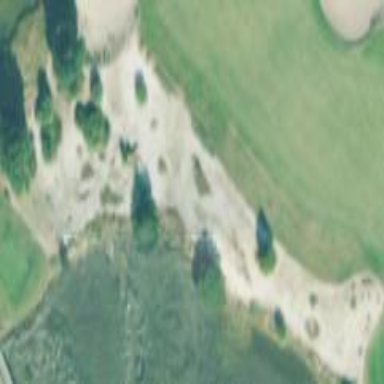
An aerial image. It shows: Bunker on golf course.